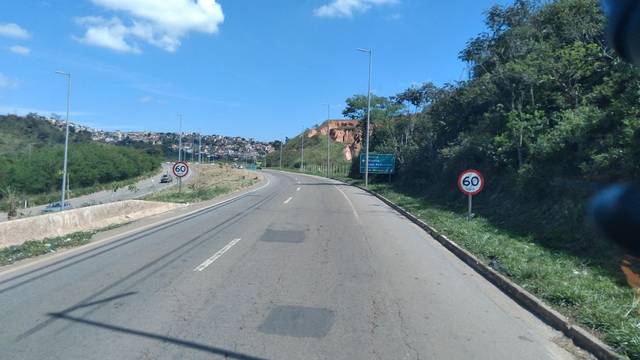
Region: Brazil
Coordinates: -19.872, -43.883